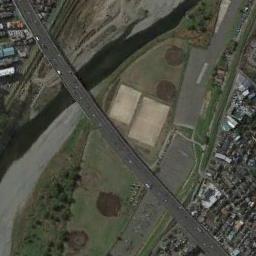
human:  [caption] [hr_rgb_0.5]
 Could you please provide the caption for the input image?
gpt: A bridge connects the land on both sides of the slender river  There are many residential areas and green farmland on the land .

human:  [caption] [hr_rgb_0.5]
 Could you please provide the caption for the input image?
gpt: There is a bridge over the river next to some baseball diamonds with many buildings beside .

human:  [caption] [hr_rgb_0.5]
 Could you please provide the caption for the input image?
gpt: On one side of the river, There are farmland  And on the other side, There are settlements .

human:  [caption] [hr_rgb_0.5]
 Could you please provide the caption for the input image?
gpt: A bridge built on a dark green river and the flood bed of the river and some buildings arranged neatly on both sides of the river .

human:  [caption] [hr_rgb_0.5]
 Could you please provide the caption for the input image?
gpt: There are many cars on the bridge .